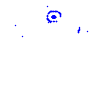
Particle: pion